Question: So I have created a database for my thesis and I want to compare substances in different situations to receive a P-value. In order to do this I have created a script in R which is sort of not automatically. I am very interested in how I can create a script which does this for my using a 'for' loop. I want to select groups for every line but also every three columns.

Please let me know if this is possible. Thanks in advance!
Right now I am doing it like this. First select line 1 first three values and then select next three values on first line in order to compare them in the next step.
'''
row1_1 <- my_data[1, 2:4]
row1_2 <- my_data[1, 6:8]
'''
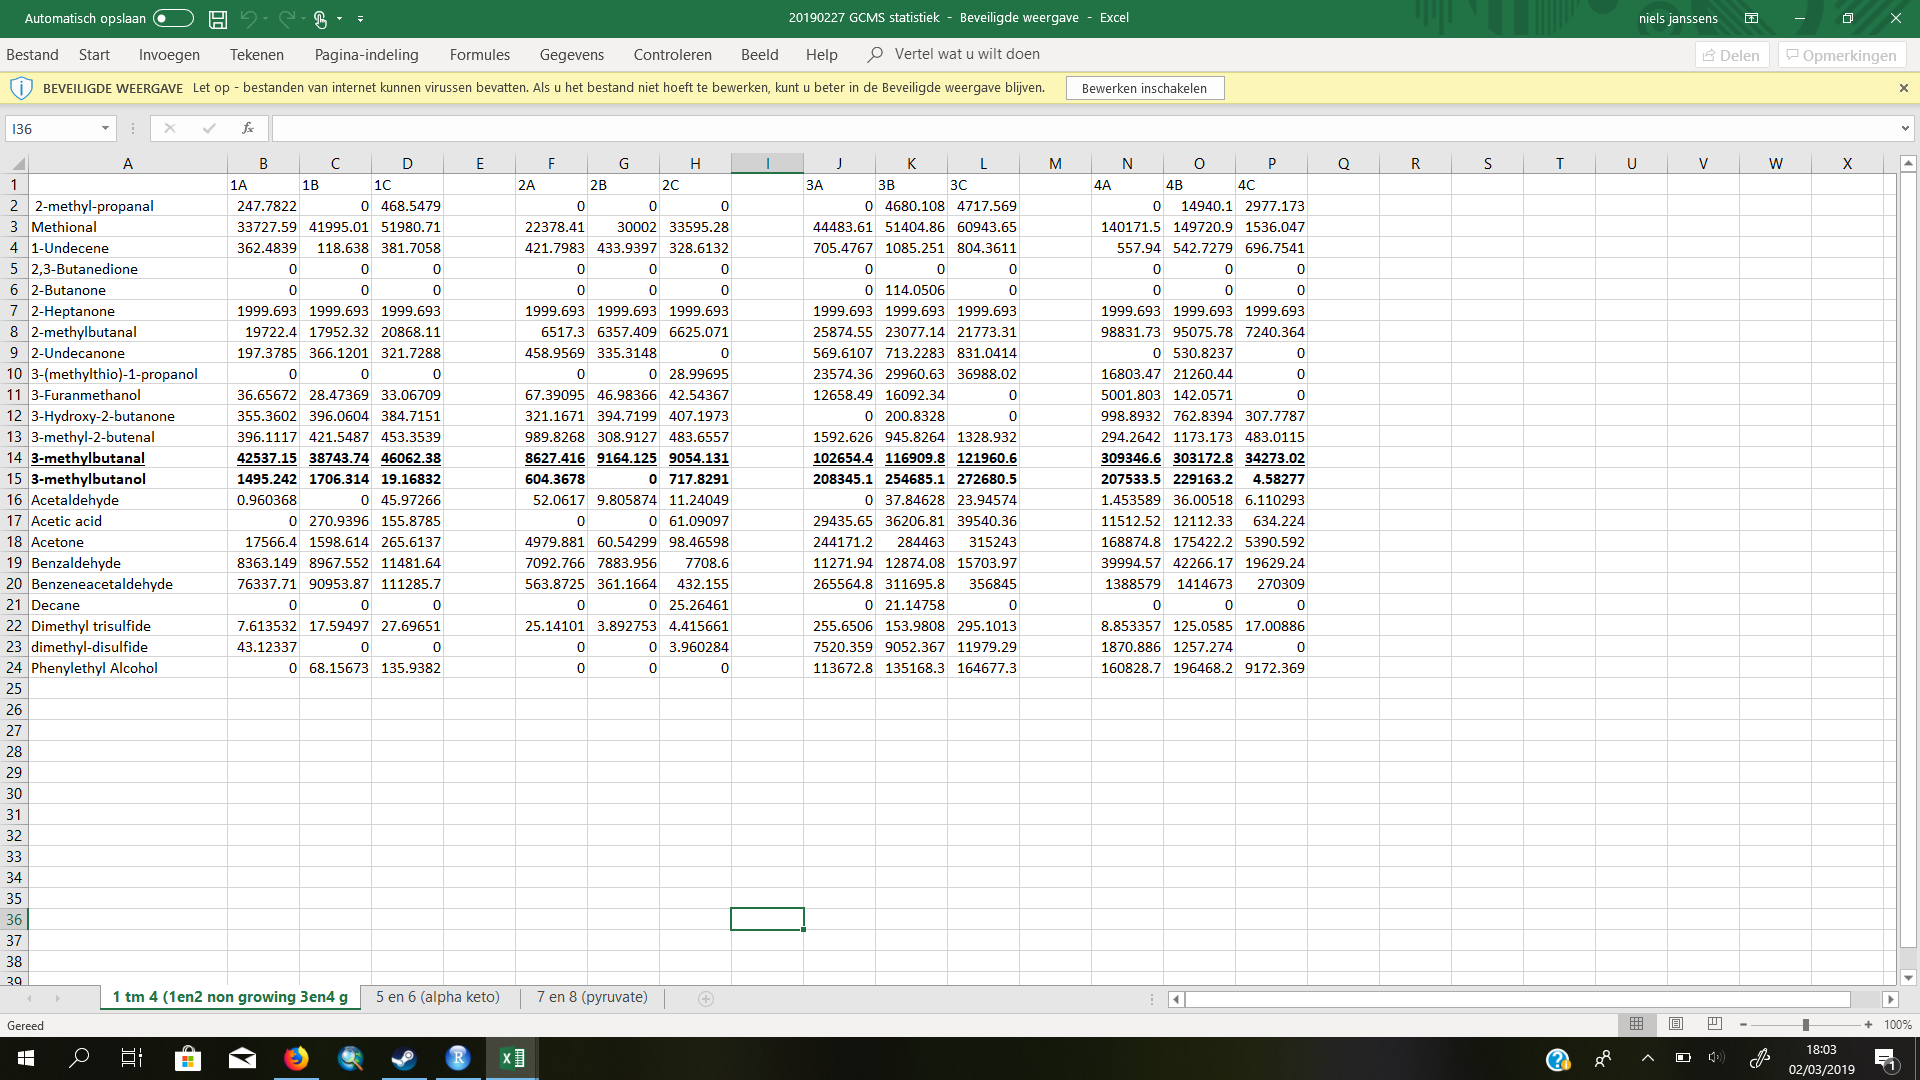
Answer: The following will use a for loop to go through every row, as per the question
'''
for (i in 1:nrow(my_data))
{
case1<- my_data[i, 2:4]
case2<- my_data[i, 6:8]
compare_cases <- t.test(case1, case2, alternative = "two.sided", var.equal = FALSE)
print(case1)
print(case2)
print(compare_cases)
}
'''
Modified variation with error handling, based on the comments
'''
pvalues <- c()
for (i in 1:nrow(my_data))
{
case1<- my_data[i, 2:4]
case2<- my_data[i, 6:8]
pval <- NA
test <- tryCatch({ t.test(case1, case2, alternative = "two.sided", var.equal = FALSE) },
warning = function(war) { NA },
error = function(err) { NA },
finally = { })
print(paste0("Test for row i=",i))
print(test)
if (identical(test,NA)) pval <- NA
else pval <- test$p.value
pvalues <- c(pvalues,pval)
}
print("All my pvalues for all rows are:")
print(pvalues)
'''